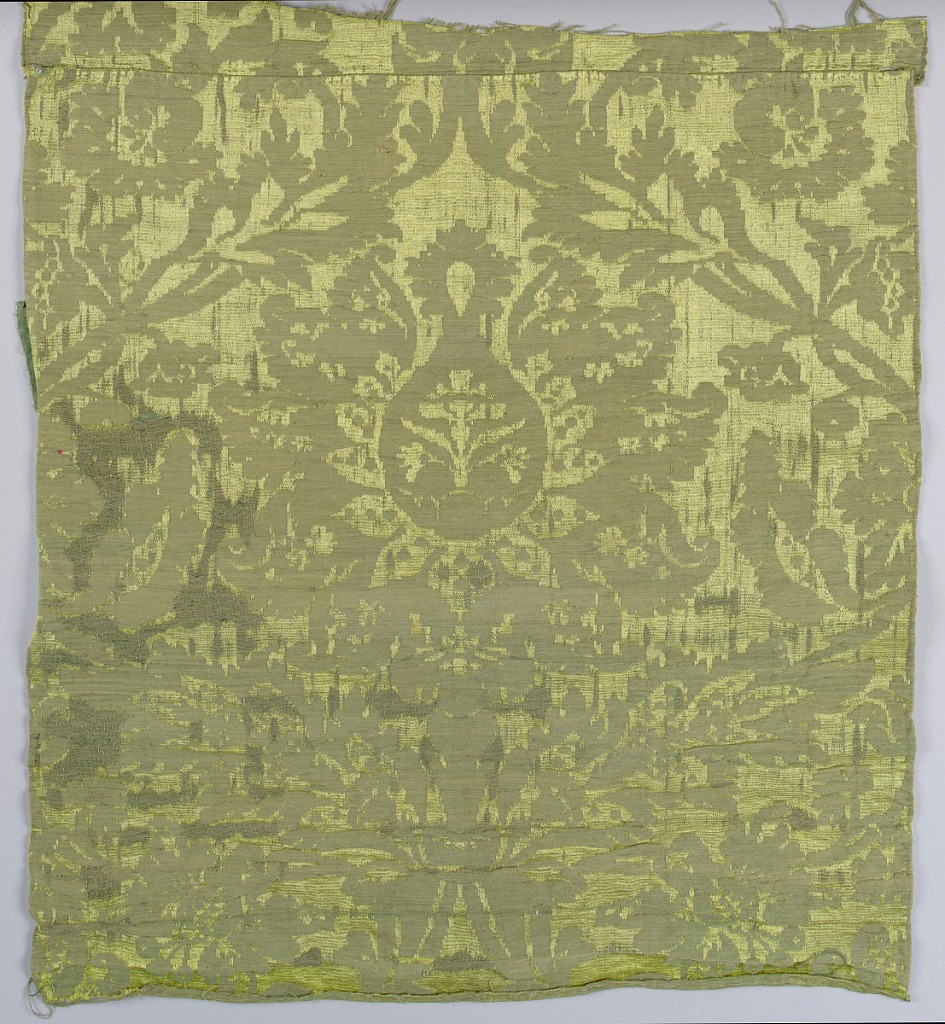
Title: Fragment
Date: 17th century
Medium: silk, linen Technique: 8-harness satin plus 1\4 twill
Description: Simple symmetrical pomegranate repeat in a leafy framework. Two single cord selvages.